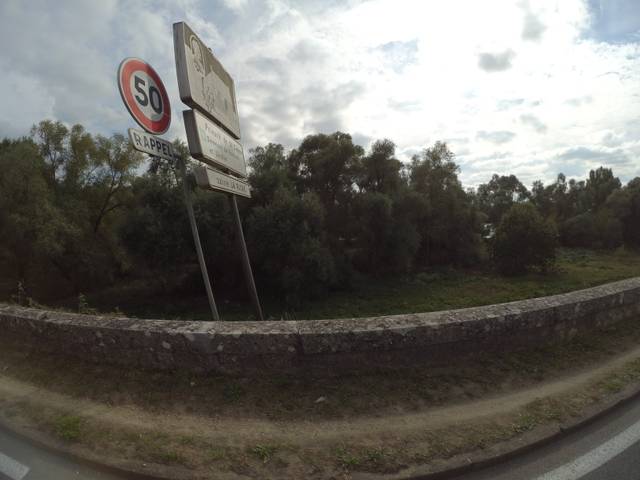
Region: France
Coordinates: 47.391, 0.6399